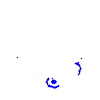
Particle: electron